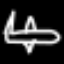
Label: airplane